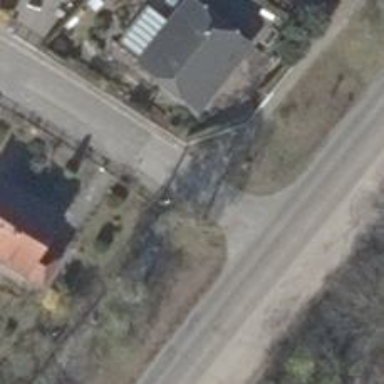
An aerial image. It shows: Unmarked crossing on the road.